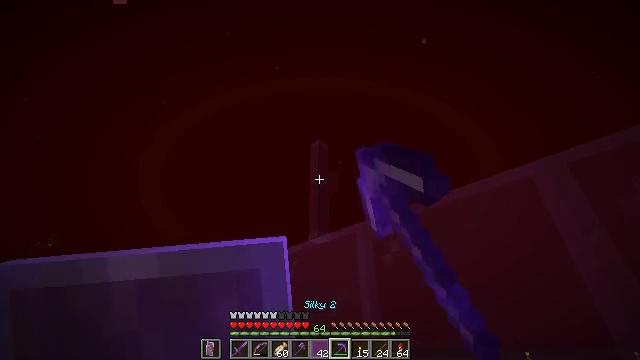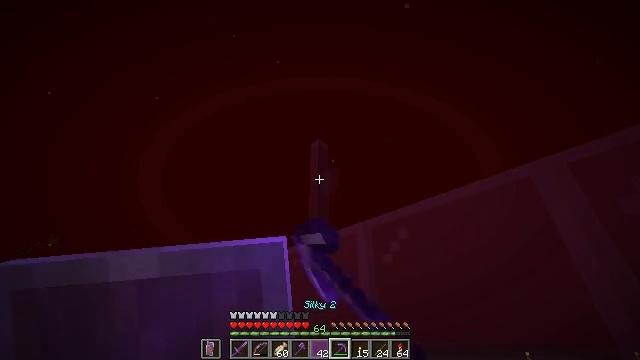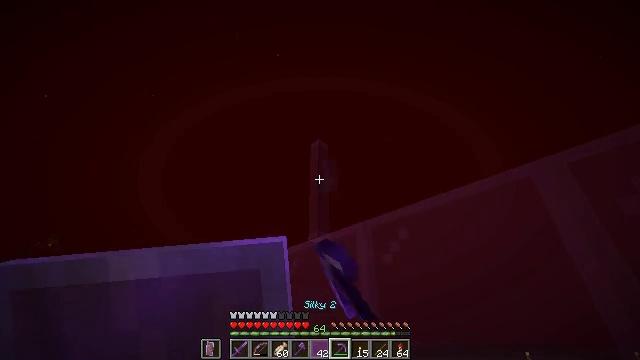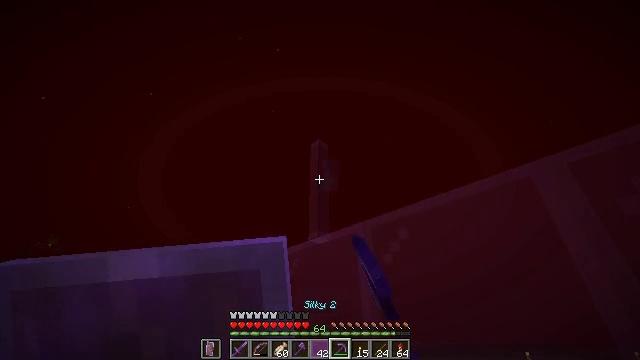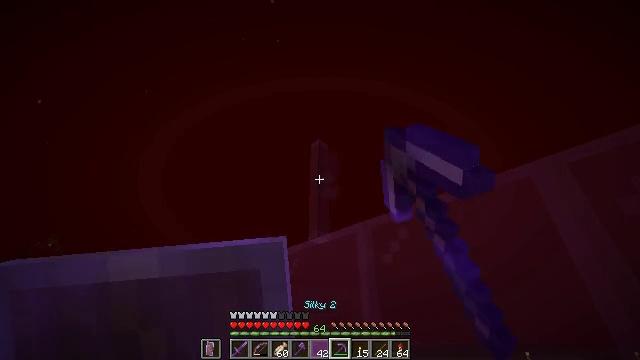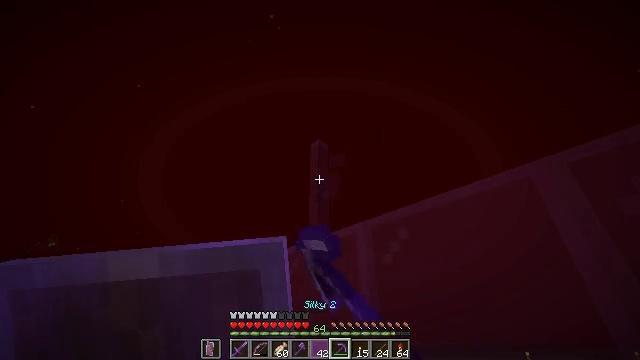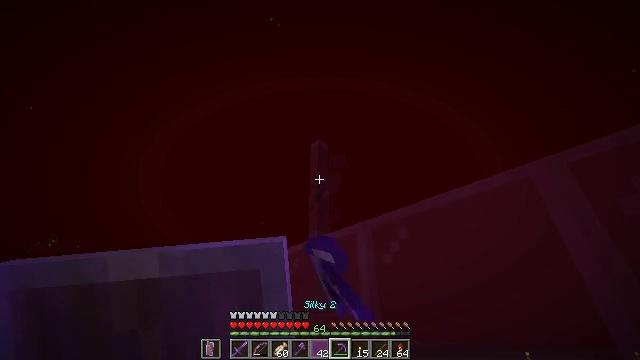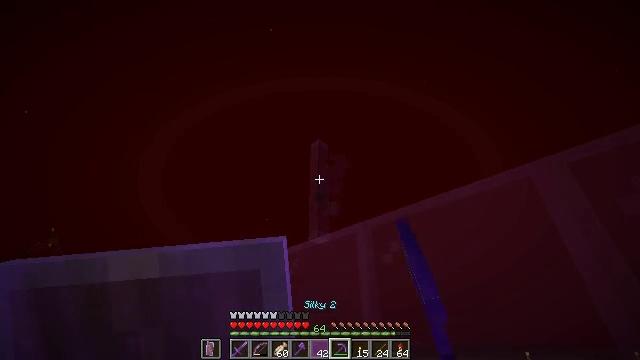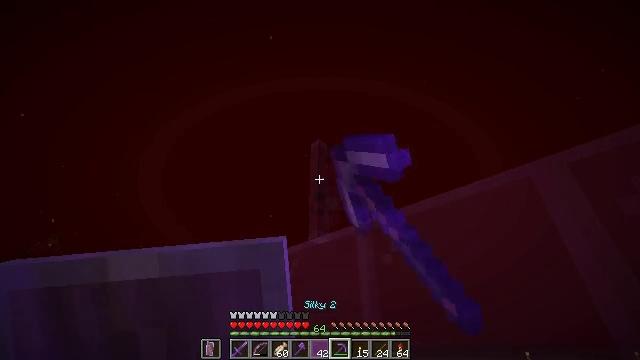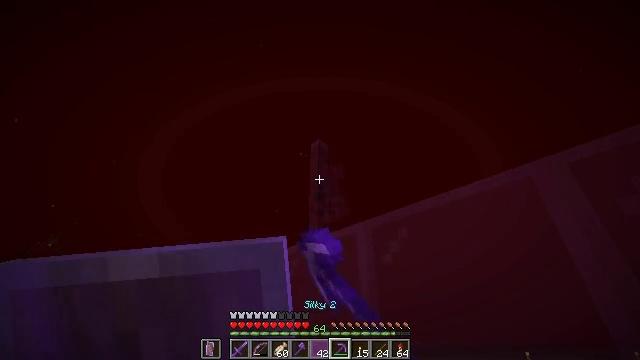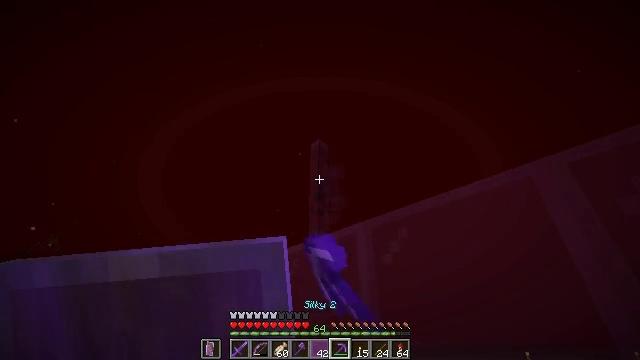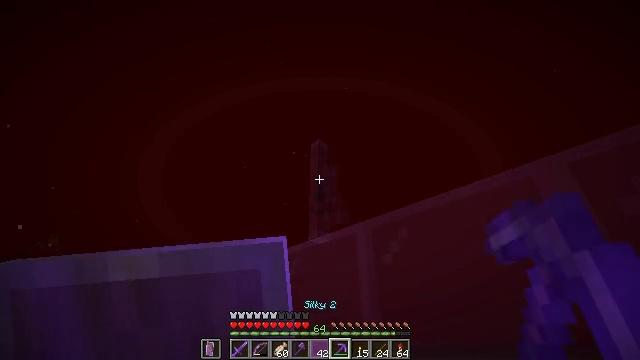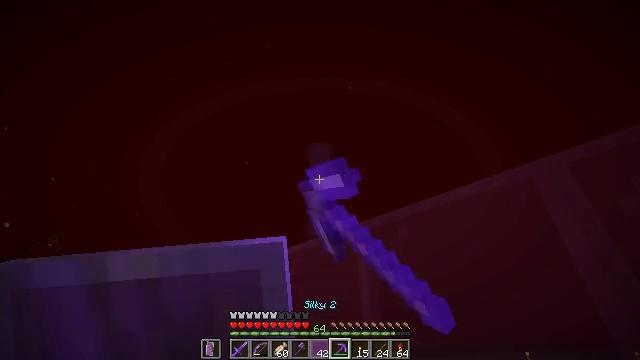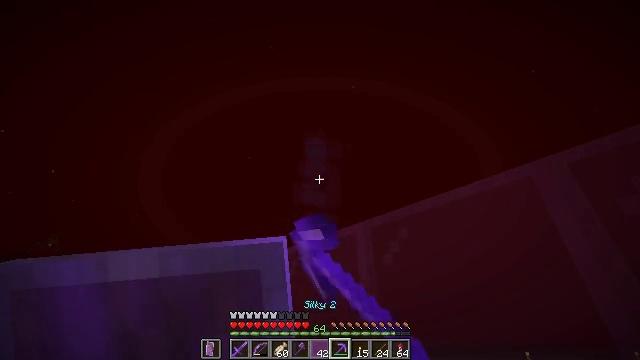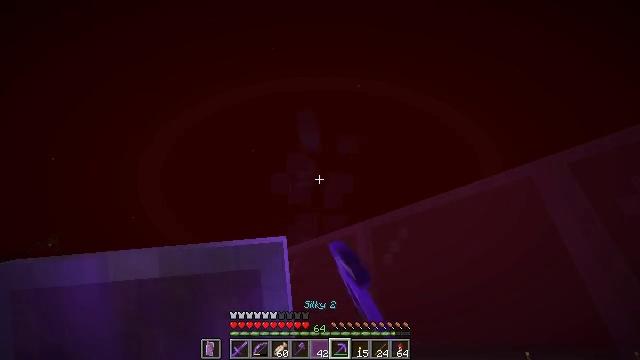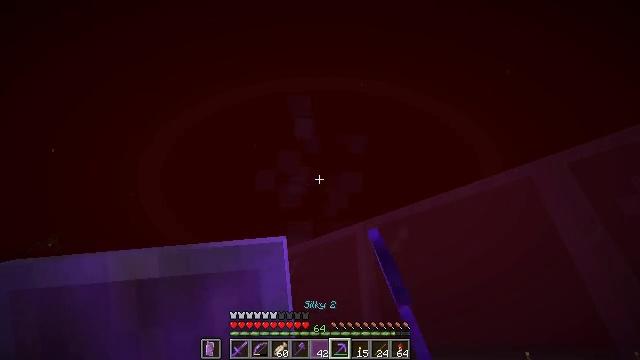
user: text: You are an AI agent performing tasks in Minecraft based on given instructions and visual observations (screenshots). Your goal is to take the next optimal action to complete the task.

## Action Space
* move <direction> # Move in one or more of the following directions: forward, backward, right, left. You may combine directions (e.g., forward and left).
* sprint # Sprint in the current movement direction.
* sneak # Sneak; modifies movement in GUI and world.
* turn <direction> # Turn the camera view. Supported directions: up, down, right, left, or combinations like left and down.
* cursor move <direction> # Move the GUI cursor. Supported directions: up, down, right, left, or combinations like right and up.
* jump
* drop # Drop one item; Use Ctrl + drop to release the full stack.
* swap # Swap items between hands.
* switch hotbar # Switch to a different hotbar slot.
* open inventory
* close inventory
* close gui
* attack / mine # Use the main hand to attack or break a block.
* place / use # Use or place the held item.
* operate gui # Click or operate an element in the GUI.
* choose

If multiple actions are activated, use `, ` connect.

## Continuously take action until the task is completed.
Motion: motion action
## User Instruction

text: Break the magenta stained glass pane.
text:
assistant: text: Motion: sneak, attack / mine
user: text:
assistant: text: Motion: sneak, attack / mine
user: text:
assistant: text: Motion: sneak, attack / mine
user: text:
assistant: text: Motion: sneak, attack / mine
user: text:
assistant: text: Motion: sneak, attack / mine
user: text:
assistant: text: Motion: sneak, attack / mine
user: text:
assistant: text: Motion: sneak, attack / mine
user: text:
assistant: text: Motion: sneak, attack / mine
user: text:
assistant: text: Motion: sneak, attack / mine
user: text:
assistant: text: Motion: sneak, attack / mine
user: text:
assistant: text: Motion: sneak, attack / mine
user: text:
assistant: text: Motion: sneak, attack / mine
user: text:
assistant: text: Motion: sneak, attack / mine
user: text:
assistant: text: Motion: sneak, attack / mine
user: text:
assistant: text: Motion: sneak, attack / mine
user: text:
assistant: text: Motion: sneak, attack / mine
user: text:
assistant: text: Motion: sneak, attack / mine
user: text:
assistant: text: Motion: sneak, attack / mine
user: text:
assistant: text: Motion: sneak, attack / mine
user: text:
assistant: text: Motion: sneak
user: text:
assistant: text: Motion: sneak
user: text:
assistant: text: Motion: sneak
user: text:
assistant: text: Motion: sneak
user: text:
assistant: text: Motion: sneak, turn left and down
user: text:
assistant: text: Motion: sneak, turn down
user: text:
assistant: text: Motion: move right, sneak, turn down
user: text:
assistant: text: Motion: move right, sneak, turn down
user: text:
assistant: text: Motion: move right, sneak, turn down
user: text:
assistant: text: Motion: move right, sneak
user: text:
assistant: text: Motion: sneak